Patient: sex M, age 83
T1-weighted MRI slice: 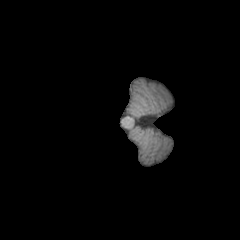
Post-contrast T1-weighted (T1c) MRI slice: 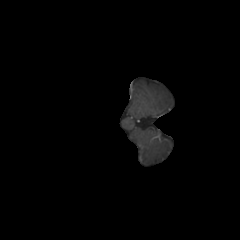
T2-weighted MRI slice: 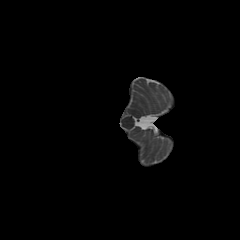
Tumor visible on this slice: no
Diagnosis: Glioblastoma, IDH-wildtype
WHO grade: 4